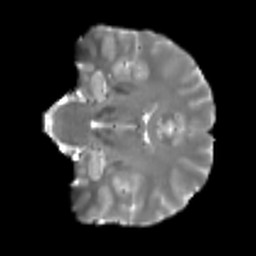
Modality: T2w
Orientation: coronal
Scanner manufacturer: siemens
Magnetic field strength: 3 T
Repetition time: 4 s
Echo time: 0.0594 s